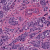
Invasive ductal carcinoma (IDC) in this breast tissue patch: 1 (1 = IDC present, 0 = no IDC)